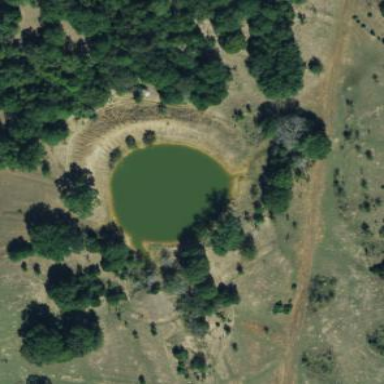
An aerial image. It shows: Reservoir of natural water.